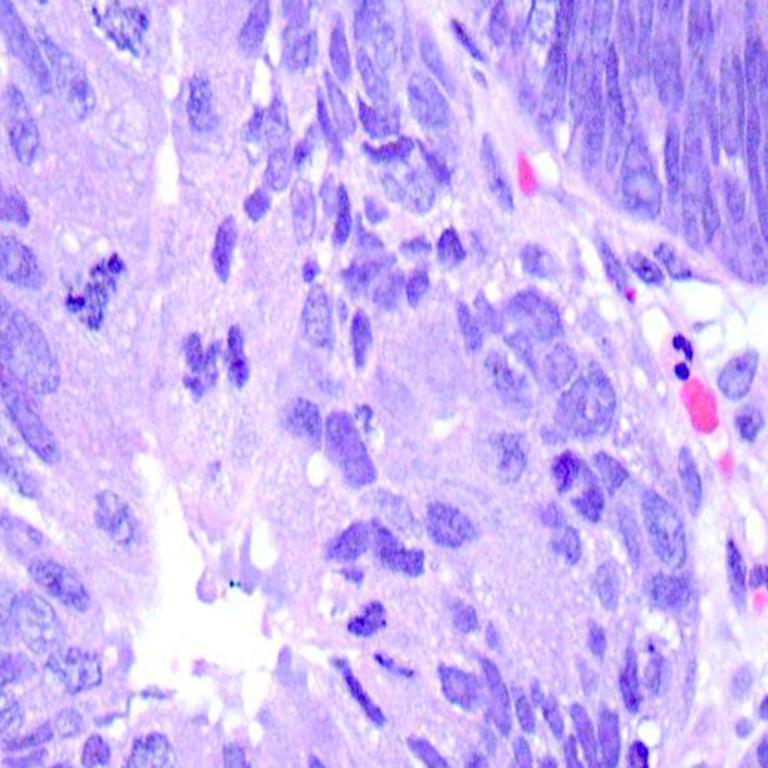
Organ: colon
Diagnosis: adenocarcinomas